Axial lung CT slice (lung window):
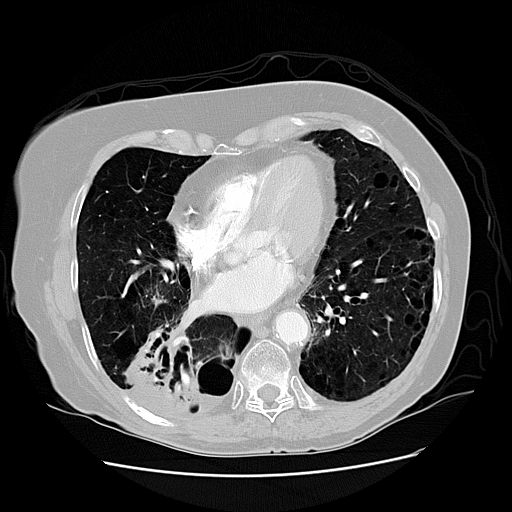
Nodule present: no